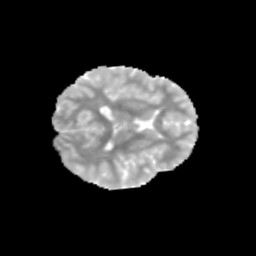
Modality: MD
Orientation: axial
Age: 13
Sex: female
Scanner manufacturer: siemens
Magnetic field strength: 3 T
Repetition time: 3.8 s
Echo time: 0.07 s